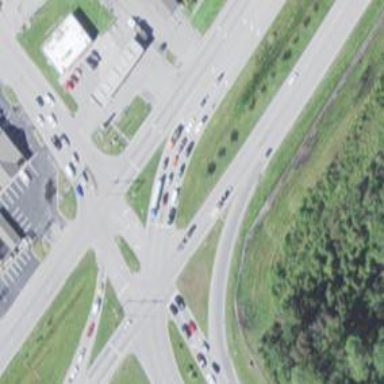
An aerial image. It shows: Trunk link highway.